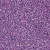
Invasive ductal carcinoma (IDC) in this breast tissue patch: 1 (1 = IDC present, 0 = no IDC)